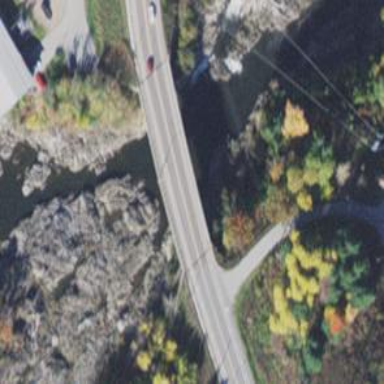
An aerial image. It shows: Primary highway on asphalt bridge.